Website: crate-barrel
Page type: receipt
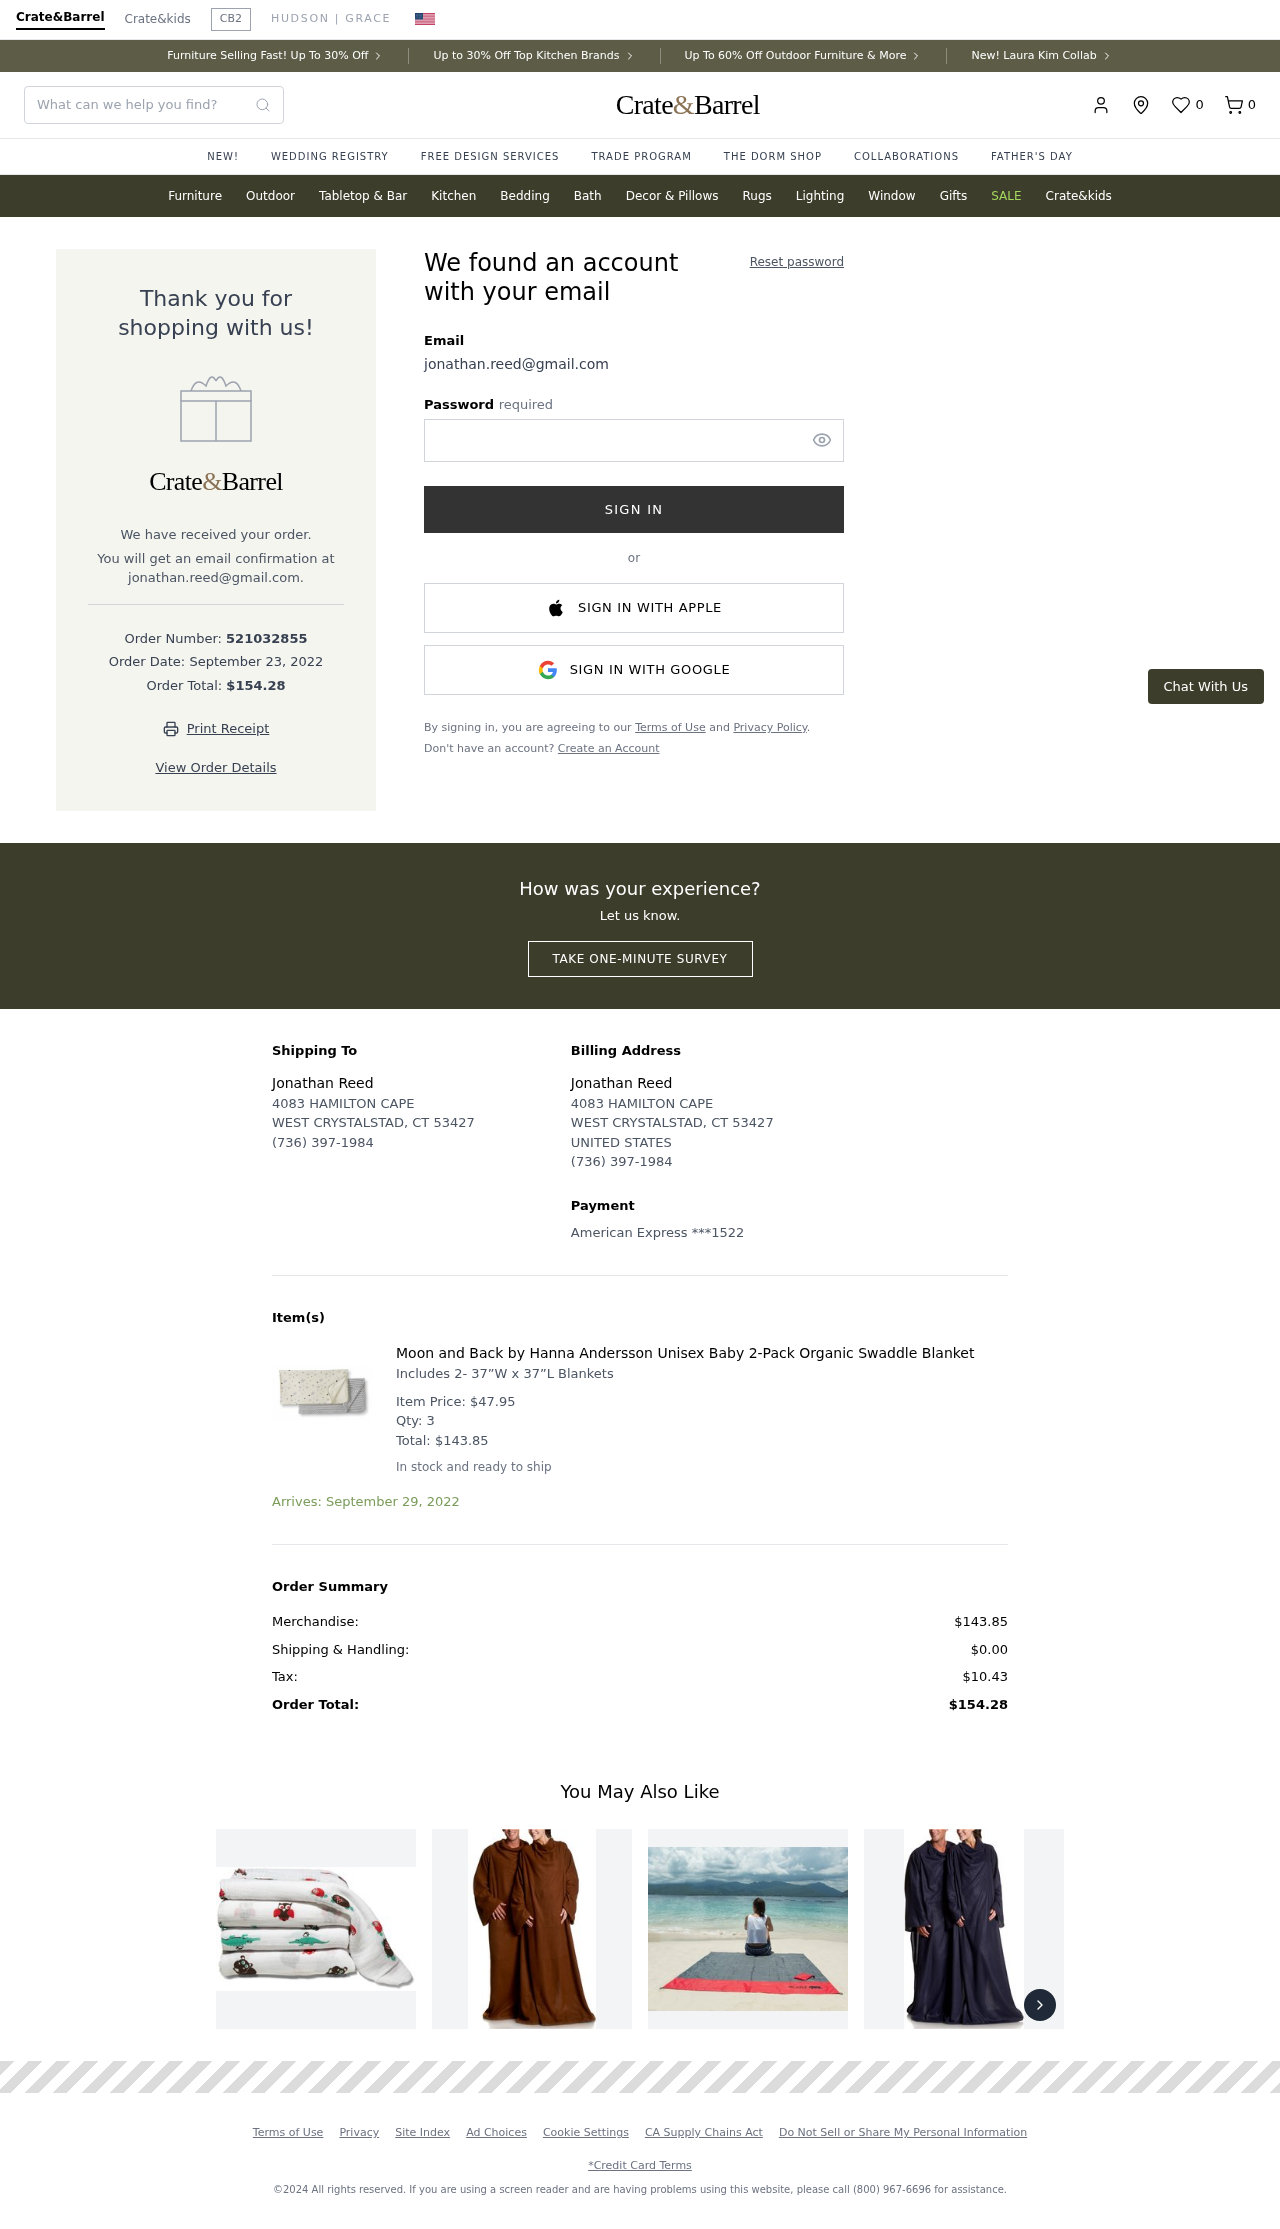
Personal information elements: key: PII_CARD_LAST4
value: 1522
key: PII_CARD_TYPE
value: American Express
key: PII_COUNTRY
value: UNITED STATES
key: PII_EMAIL
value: jonathan.reed@gmail.com
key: PII_FULLNAME
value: Jonathan Reed
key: PII_STREET
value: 4083 HAMILTON CAPE
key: PII_EMAIL2
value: jonathan.reed@gmail.com
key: PII_CITY_STATE_ZIP
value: WEST CRYSTALSTAD, CT 53427
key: PII_PHONE
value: (736) 397-1984
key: PII_FULLNAME2
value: Jonathan Reed
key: PII_STREET2
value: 4083 HAMILTON CAPE
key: PII_POSTCODE
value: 53427
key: PII_STATE_ABBR
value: CT
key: PII_POSTCODE_FULL
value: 53427
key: PII_POSTCODE_NUMERIC
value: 53427
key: PII_PHONE2
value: (736) 397-1984
Product elements: key: PRODUCT1_DESC
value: Includes 2- 37”W x 37”L Blankets
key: PRODUCT1_NAME
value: Moon and Back by Hanna Andersson Unisex Baby 2-Pack Organic Swaddle Blanket
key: PRODUCT1_PRICE
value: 47.95
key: PRODUCT1_QUANTITY
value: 3
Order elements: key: ORDER_NUM_ITEMS
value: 0
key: ORDER_ID
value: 521032855
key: ORDER_DATE
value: September 23, 2022
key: ORDER_TOTAL
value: $154.28
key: ORDER_ITEM_TOTAL
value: $143.85
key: ORDER_DELIVERY_DATE
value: Arrives: September 29, 2022
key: ORDER_SUBTOTAL
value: $143.85
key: ORDER_SHIPPING_COST
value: $0.00
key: ORDER_TAX
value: $10.43
Search elements: key: HEADER_SEARCH
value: What can we help you find?
Other elements: key: FAVORITES_COUNT
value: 0